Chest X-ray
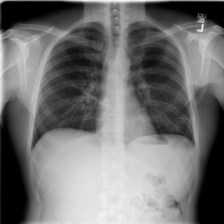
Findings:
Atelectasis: positive
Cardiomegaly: negative
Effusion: negative
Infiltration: negative
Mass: negative
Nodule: negative
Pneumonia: negative
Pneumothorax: negative
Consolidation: positive
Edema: negative
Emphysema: negative
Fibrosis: negative
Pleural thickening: negative
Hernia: negative